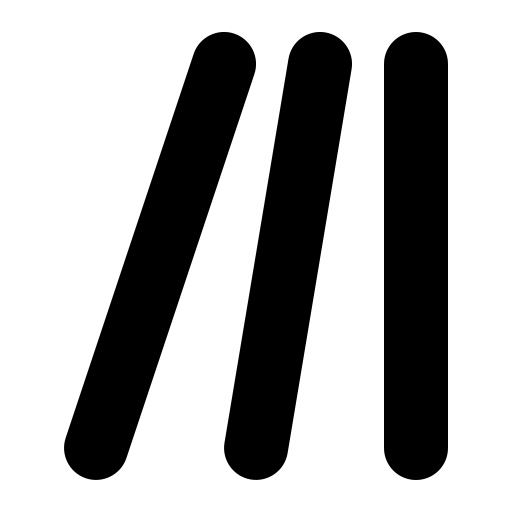
Tags: icon, FontAwesome, fa-icon, solid, lines, leaning